Interaction volume radius: 10 \u00c5
Interaction volume height: 30 \u00c5
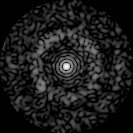
Disorder parameter: 0.7988